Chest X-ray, PA view. Patient: 45 years old, sex F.
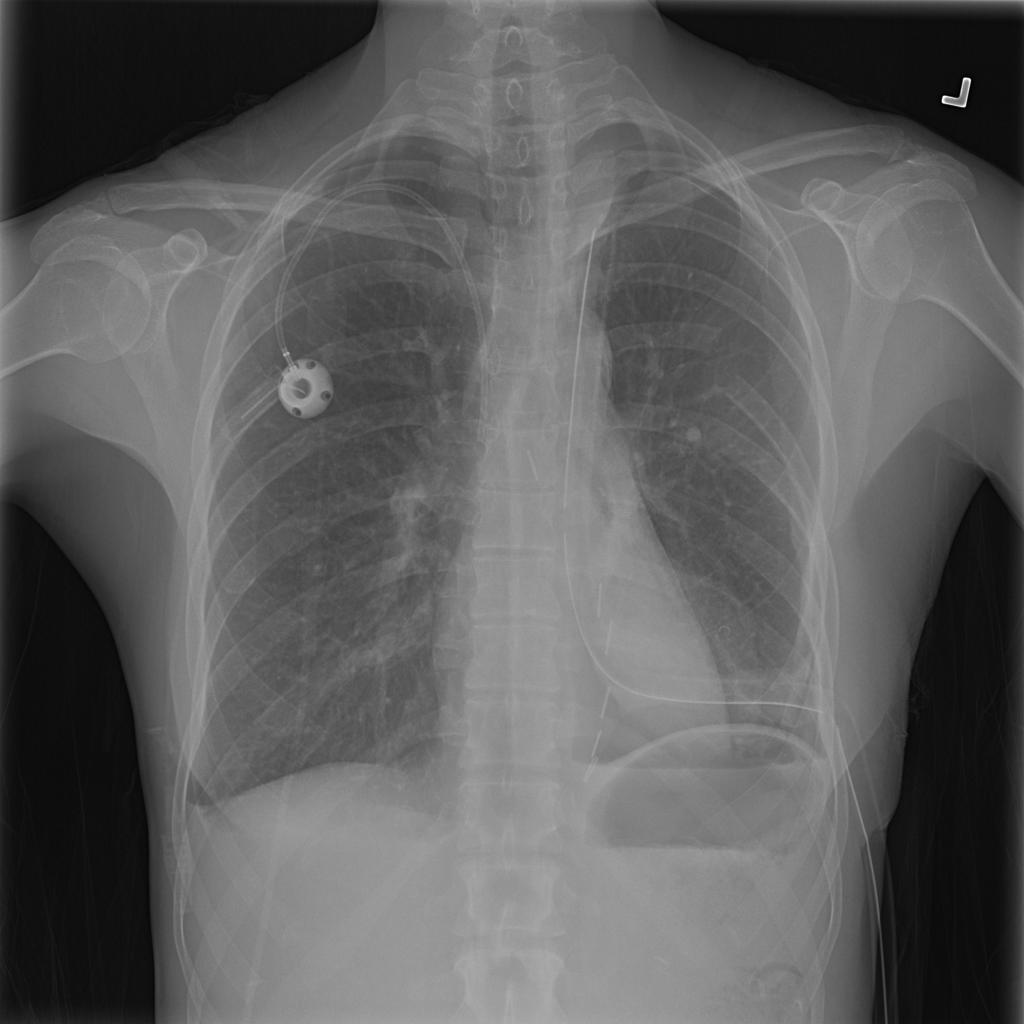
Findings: Effusion, Pneumothorax